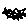
Label: star